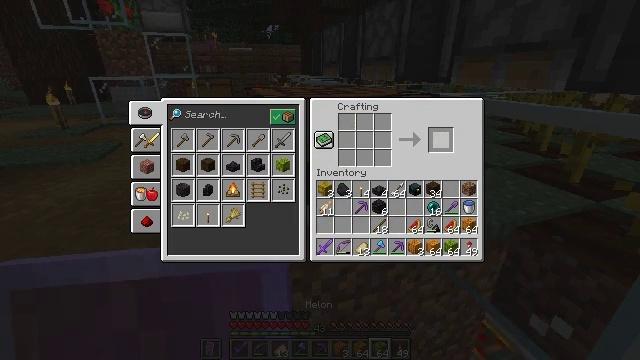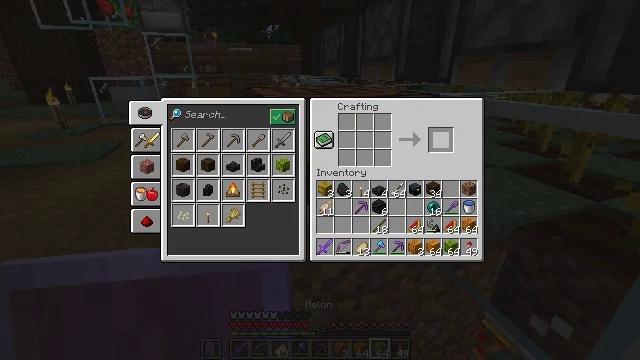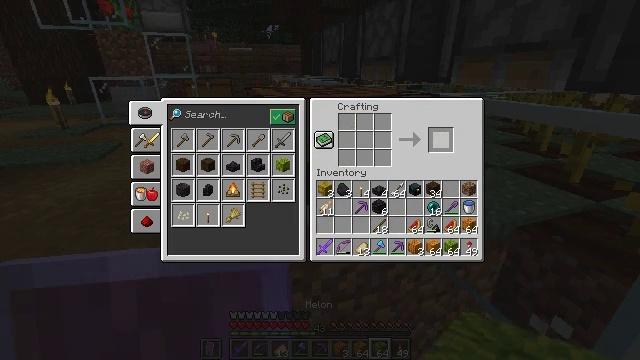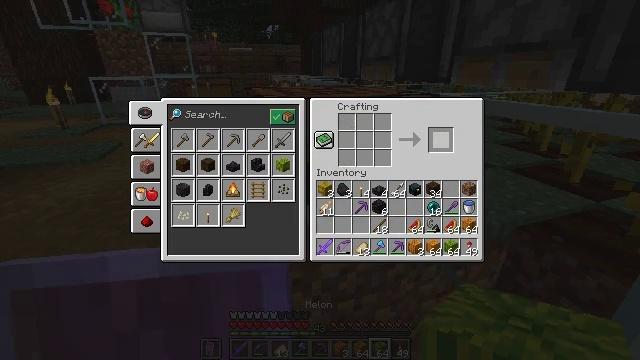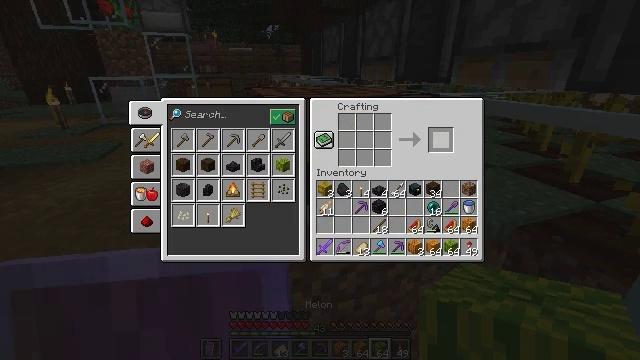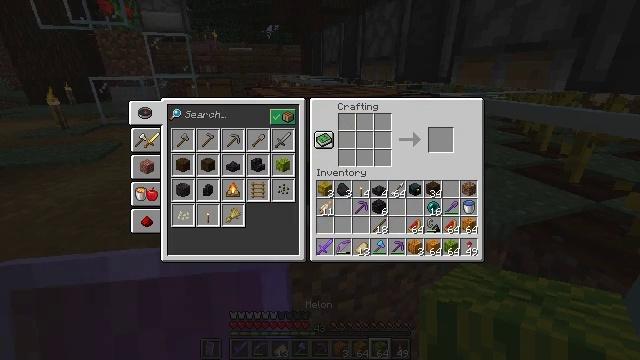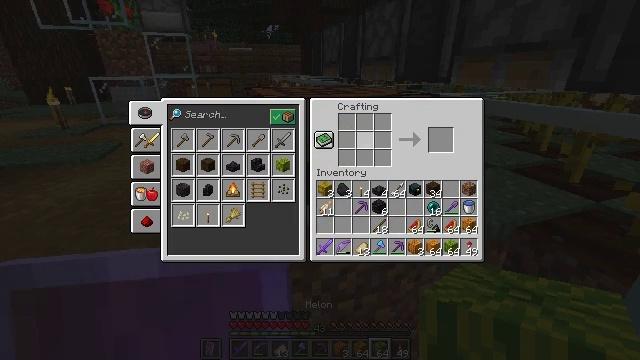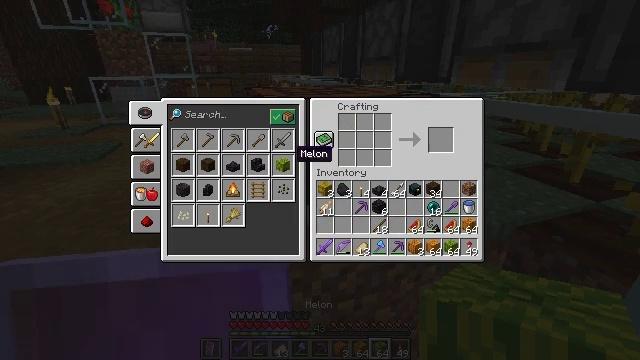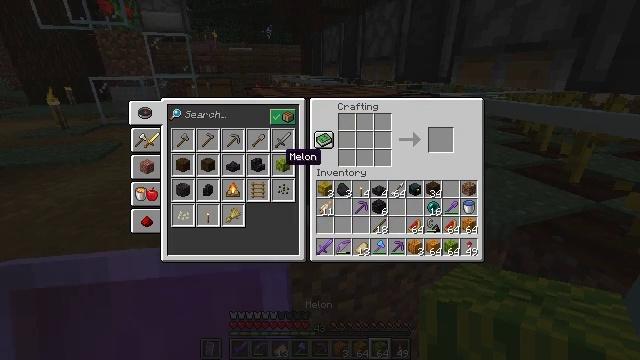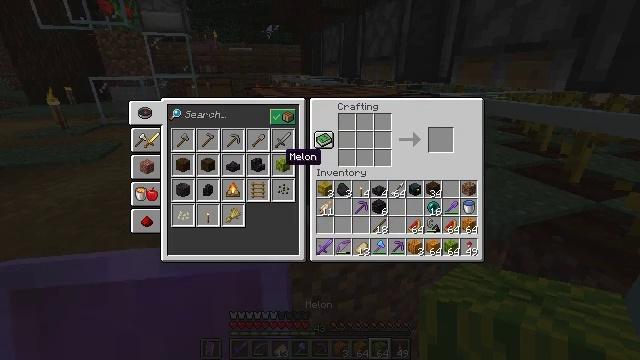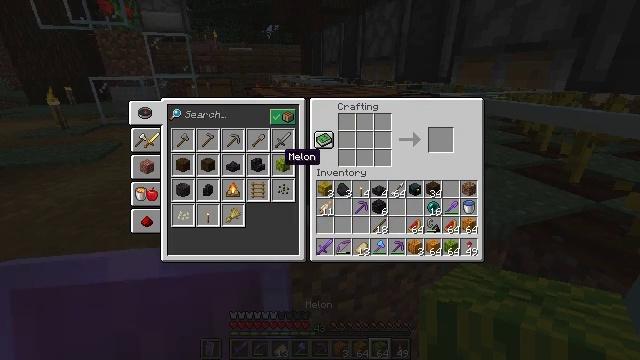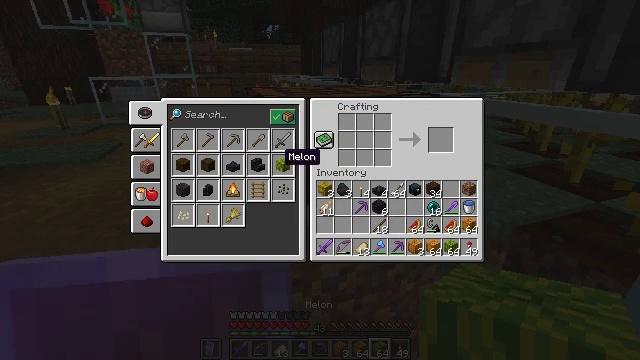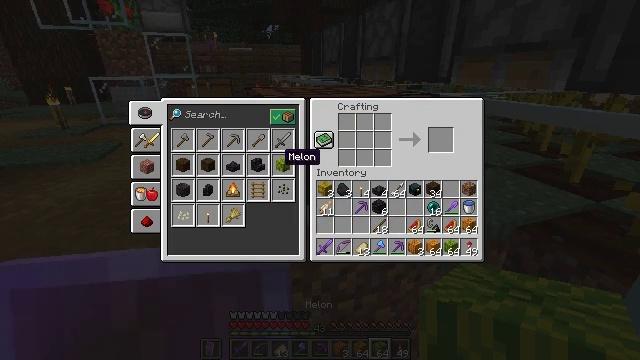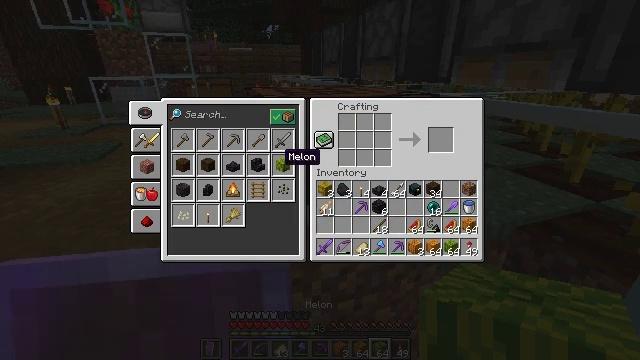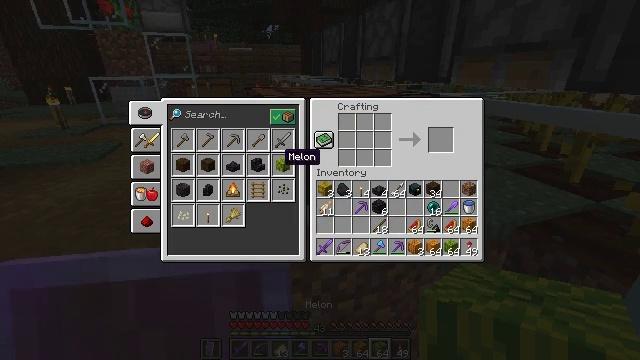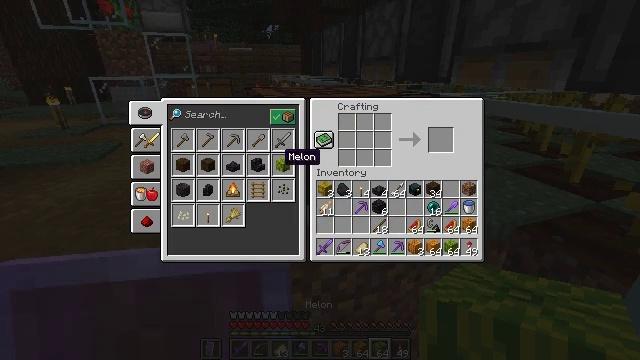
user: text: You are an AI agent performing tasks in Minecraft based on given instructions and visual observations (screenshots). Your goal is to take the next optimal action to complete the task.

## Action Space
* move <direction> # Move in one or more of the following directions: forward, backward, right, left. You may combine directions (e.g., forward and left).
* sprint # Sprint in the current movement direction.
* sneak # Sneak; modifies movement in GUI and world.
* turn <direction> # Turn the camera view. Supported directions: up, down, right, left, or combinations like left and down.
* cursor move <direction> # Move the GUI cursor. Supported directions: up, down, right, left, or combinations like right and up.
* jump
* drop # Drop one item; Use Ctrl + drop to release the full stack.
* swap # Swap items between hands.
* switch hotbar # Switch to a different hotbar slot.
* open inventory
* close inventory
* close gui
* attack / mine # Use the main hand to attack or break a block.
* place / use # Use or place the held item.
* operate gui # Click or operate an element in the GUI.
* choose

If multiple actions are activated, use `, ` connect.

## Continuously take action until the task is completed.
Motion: motion action
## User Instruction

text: Make a melon using melon slices.
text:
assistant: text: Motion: sneak, attack / mine
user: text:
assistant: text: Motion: sneak, attack / mine
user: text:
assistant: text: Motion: sneak, attack / mine
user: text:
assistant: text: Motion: sneak, attack / mine
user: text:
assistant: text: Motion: sneak, turn left, attack / mine
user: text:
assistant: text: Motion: sneak, turn left
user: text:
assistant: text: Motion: sneak, turn left and down
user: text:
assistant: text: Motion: sneak, turn left
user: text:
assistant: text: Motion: sneak
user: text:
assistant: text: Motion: sneak
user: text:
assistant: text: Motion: sneak
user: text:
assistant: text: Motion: sneak
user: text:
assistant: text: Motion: sneak
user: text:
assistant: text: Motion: sneak, attack / mine
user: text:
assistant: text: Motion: sneak, attack / mine
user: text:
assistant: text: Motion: sneak, attack / mine
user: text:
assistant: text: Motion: sneak, attack / mine
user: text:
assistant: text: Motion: sneak, attack / mine
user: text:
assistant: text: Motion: sneak, attack / mine
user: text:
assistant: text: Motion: sneak, attack / mine
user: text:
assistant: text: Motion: sneak, attack / mine
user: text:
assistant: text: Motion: sneak, attack / mine
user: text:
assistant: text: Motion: sneak, attack / mine
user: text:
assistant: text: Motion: sneak, attack / mine
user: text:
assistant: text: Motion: sneak, attack / mine
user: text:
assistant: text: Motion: sneak, turn right, attack / mine
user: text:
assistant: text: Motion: sneak, turn right
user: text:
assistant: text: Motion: sneak, turn right
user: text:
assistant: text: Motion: sneak, turn right
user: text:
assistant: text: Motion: sneak